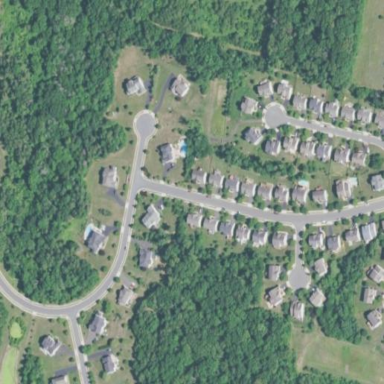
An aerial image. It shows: Residential neighbourhood.